Question: When I use data-role="table" my table goes to two columns and the table headers repeat themselves on the far left column. I want the headers to stay in one row at the top, as a table header should be. What do I need to fix?
On the left is what I want it to look like with the JQM formatting, which is what the right is but I don't know why it is being so weird.

Code:
'''
<div data-role="collapsible" data-collapsed-icon="carat-d" data-expanded-icon="carat-u" data-inline="true">
<h4>Hole Info</h4>
<table data-role="table">
<thead>
<tr>
<td> </td>
<td>Rating/Slope</td>
<td>Hole 1</td>
</tr>
</thead>
<tbody>
<tr>
<td>Blue</td>
<td>70.1/121</td>
<td>420 yds</td>
</tr>
<tr>
<td>White</td>
<td>68.7/119</td>
<td>395 yds</td>
</tr>
<tr>
<td>Green</td>
<td>67.0/113</td>
<td>370 yds</td>
</tr>
<tr>
<td>Par</td>
<td> </td>
<td>4</td>
</tr>
<tr>
<td> </td>
<td>Handicap</td>
<td>3</td>
</tr>
<tr>
<td>Red</td>
<td>68.0/112</td>
<td>290 yds</td>
</tr>
<tr>
<td>Par</td>
<td> </td>
<td>4</td>
</tr>
</tbody>
</table>
'''
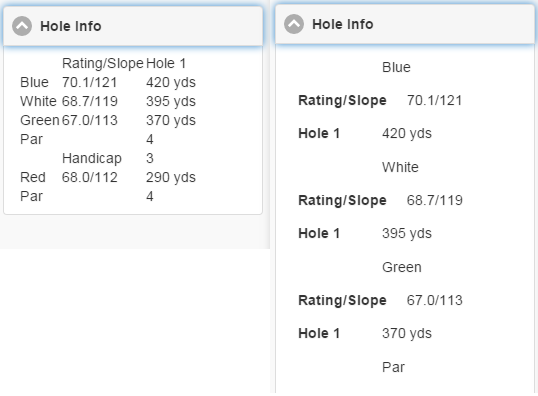
Answer: Add class="ui-responsive" to use the default breakpoints for reflow and change the cells in the thead to th instead of tr elements:
'''
<table data-role="table" data-mode="reflow" class="ui-responsive">
<thead>
<tr>
<th> </th>
<th>Rating/Slope</th>
<th>Hole 1</th>
</tr>
</thead>
'''
> <URL>
UPDATE:
To get rid of the reflow entirely:
'''
<table data-role="table" data-mode="">
'''
> <URL>